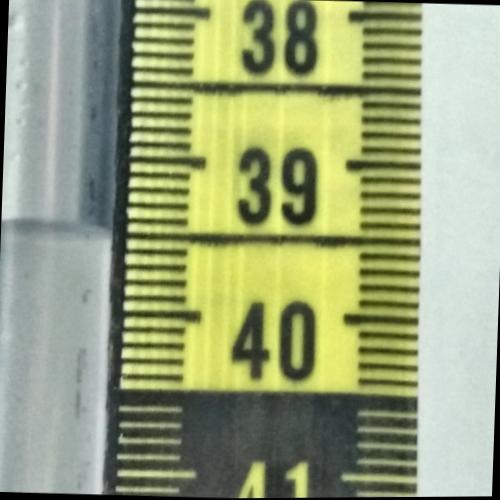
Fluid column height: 39.5 cm